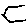
Label: hexagon